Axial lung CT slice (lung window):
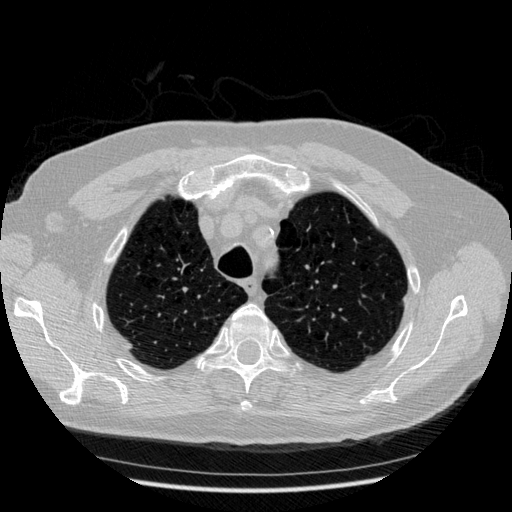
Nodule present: no